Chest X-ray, PA view. Patient: 45 years old, sex F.
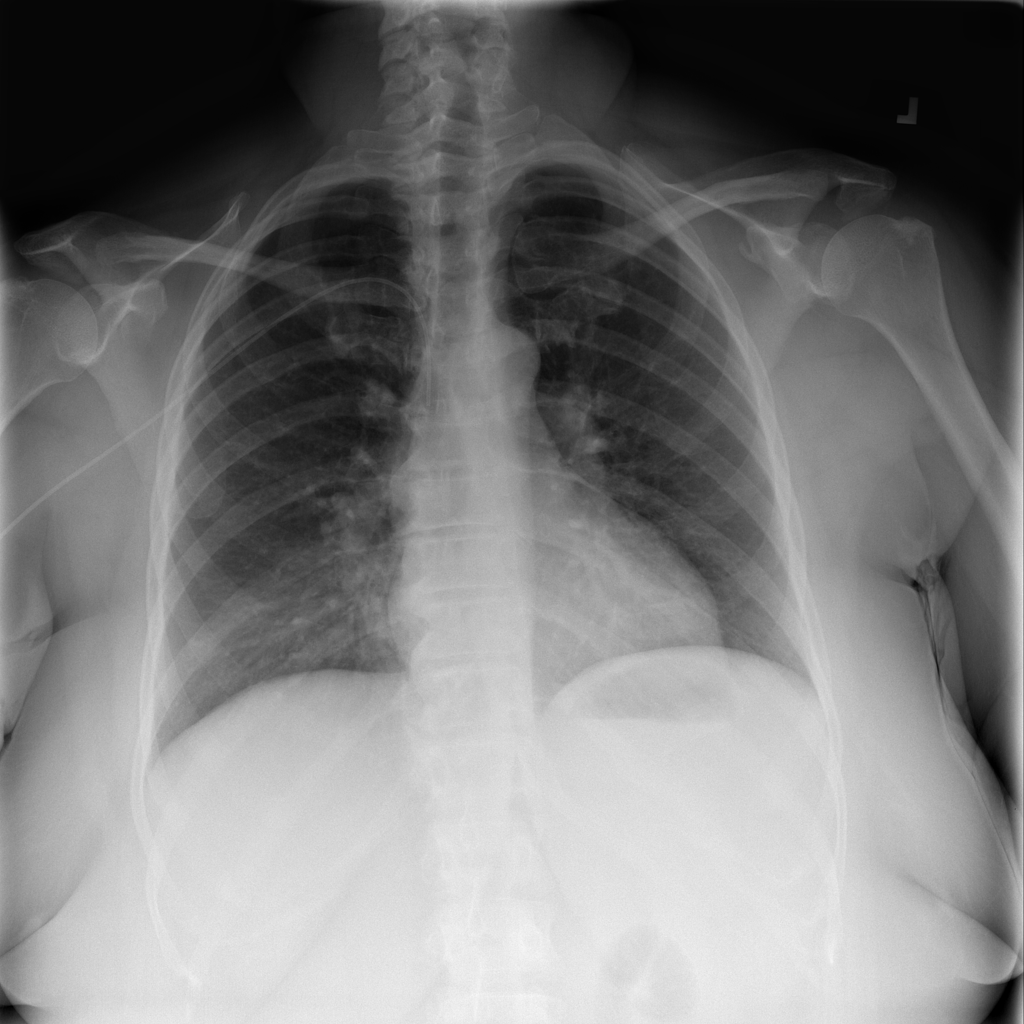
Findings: No Finding